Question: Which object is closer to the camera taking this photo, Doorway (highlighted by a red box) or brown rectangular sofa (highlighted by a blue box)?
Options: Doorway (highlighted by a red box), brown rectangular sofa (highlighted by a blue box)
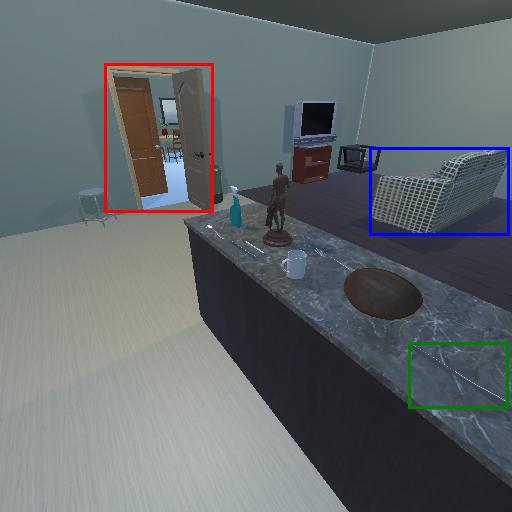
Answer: Doorway (highlighted by a red box)